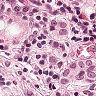
Metastatic tissue present: yes